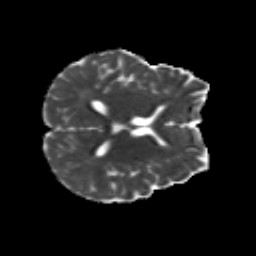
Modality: MD
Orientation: axial
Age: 29
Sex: female
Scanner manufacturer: siemens
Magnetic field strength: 3 T
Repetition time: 8.8 s
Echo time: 0.085 s